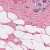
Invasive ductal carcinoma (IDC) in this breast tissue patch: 0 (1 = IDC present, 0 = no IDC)